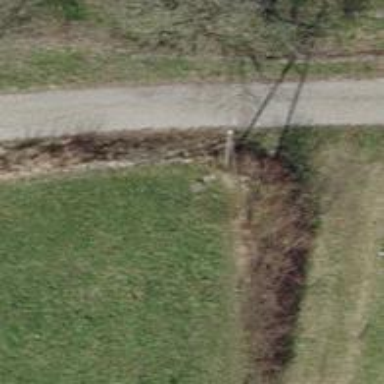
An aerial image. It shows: Power pole.